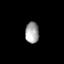
Tissue: lung
Cell type: Myeloid cells
Senescence score: 0.2364
Nuclear area (px): 282
Mean DAPI intensity: 163.301